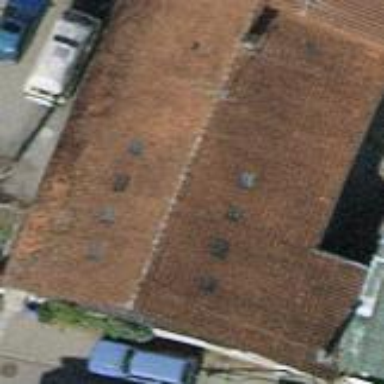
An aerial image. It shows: Terrace building.